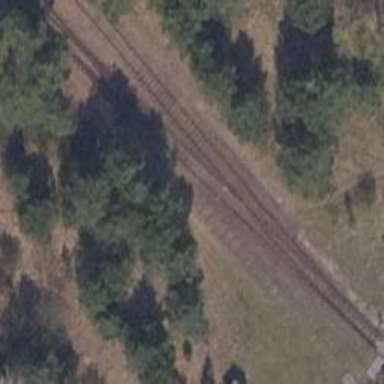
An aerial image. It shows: Railway switch.